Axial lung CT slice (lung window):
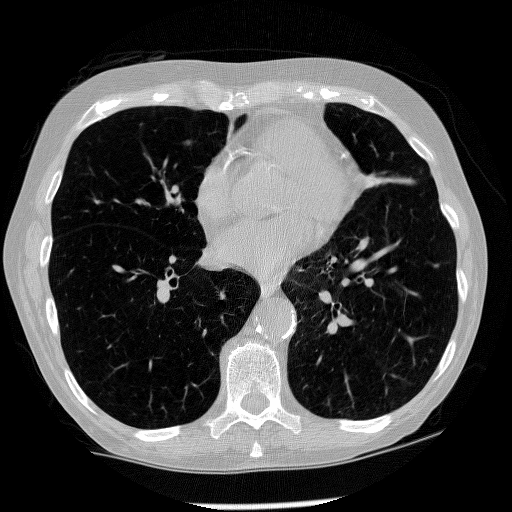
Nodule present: no